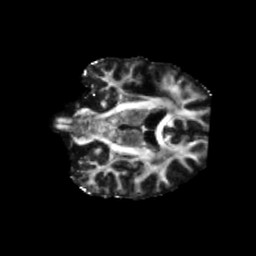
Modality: FA
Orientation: coronal
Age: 60
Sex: male
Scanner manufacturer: siemens
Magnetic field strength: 3 T
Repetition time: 5.47 s
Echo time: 0.0854 s